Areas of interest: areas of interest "Sanatorium"
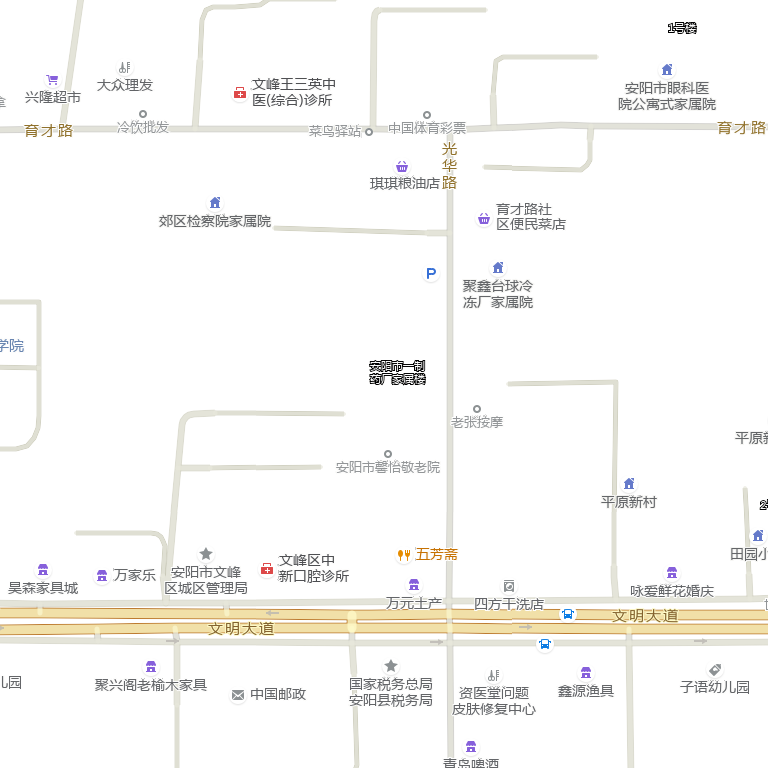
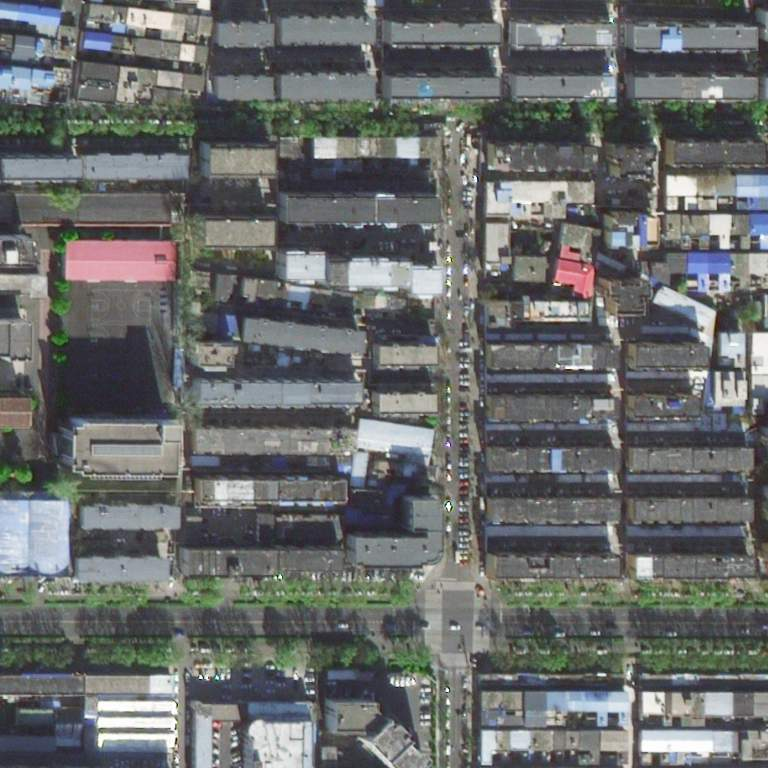